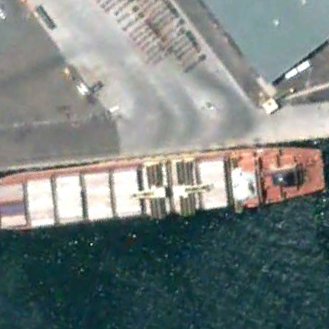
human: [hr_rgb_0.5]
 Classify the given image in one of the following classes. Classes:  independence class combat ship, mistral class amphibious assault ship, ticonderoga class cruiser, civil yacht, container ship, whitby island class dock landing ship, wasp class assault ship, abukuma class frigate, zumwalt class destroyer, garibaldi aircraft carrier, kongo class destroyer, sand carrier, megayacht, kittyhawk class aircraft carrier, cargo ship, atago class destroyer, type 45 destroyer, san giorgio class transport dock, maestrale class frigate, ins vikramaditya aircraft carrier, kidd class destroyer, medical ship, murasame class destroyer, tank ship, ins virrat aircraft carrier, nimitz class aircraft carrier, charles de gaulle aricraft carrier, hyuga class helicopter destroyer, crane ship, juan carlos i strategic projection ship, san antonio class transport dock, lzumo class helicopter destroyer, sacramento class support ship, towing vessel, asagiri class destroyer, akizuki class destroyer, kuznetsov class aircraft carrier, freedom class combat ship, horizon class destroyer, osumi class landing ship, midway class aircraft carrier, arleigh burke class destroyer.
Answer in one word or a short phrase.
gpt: Container ship